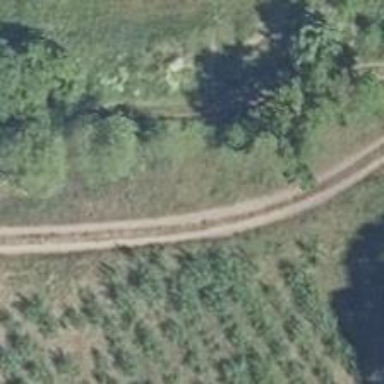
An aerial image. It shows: Row of trees in natural setting.